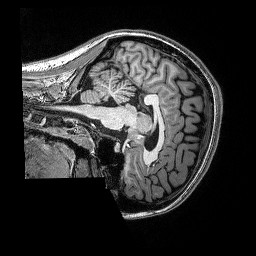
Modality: T1w
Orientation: sagittal